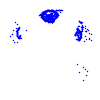
Particle: proton